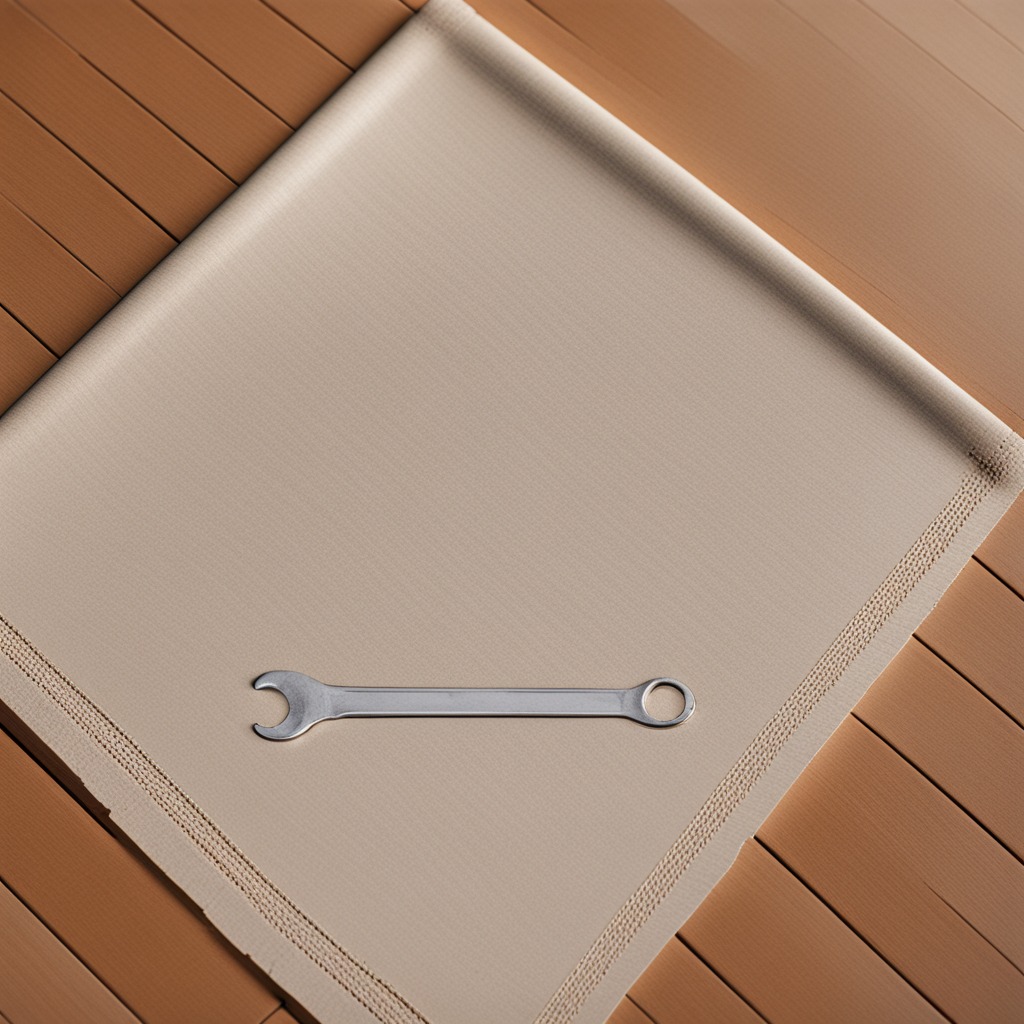
An wrench is lying on the wooden table.